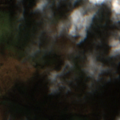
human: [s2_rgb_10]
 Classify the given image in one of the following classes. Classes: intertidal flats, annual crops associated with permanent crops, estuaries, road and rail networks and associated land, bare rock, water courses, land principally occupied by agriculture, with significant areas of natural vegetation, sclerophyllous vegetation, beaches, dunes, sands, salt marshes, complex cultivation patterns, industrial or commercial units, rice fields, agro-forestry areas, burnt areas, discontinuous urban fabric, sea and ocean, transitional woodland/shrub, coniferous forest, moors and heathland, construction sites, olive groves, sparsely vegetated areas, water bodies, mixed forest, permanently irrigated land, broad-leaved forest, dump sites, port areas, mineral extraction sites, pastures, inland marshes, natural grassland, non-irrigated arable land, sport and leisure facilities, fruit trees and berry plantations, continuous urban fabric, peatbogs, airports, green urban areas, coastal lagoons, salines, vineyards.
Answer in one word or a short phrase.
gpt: coniferous forest, natural grassland, peatbogs